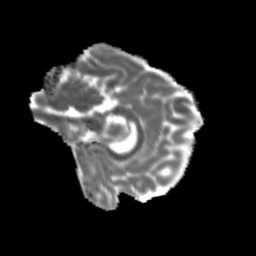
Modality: MD
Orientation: sagittal
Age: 23
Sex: female
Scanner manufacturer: siemens
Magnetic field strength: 3 T
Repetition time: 3.5 s
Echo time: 0.113 s